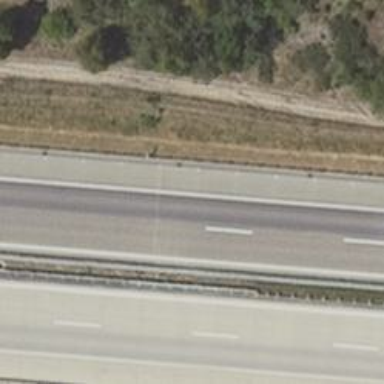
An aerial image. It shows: Motorway.